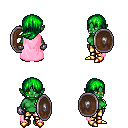
a pixel art fantasy rpg character, female body template, orc, green skin, pink cape, gold greaves, green left-swept hairstyle, metal gloves, gold boots, shield, four views (front, back, left, right), 2x2 character sprite sheet, small pixel art, hard edges, no anti-aliasing